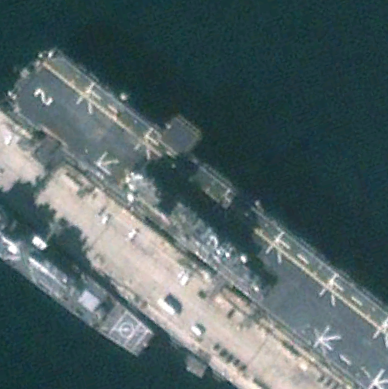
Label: assault